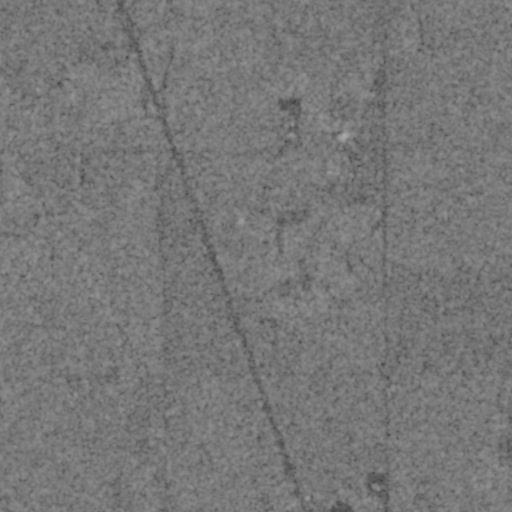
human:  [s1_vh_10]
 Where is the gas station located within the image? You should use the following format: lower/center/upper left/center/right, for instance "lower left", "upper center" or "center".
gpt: The gas station is located in the lower right of the image.
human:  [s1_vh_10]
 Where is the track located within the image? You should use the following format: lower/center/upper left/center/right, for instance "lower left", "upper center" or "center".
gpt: There is no track in the image.

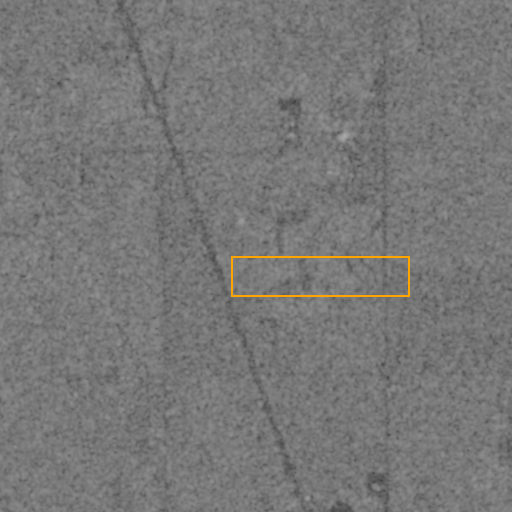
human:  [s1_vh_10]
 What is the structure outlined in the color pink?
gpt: There is no pink outline.
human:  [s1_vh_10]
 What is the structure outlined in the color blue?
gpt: There is no structure outlined in blue.